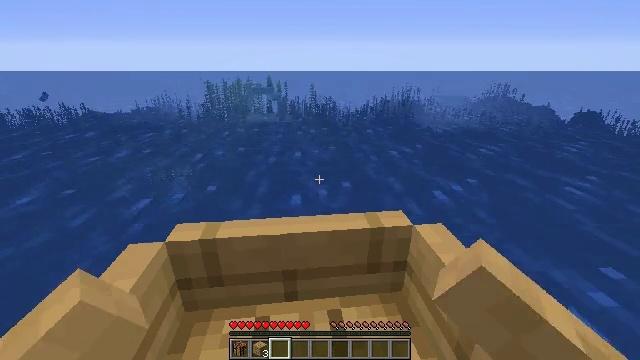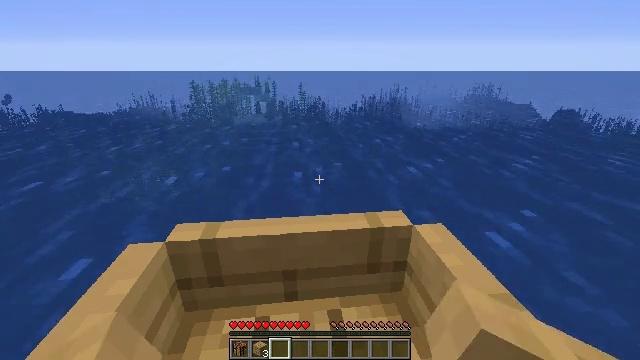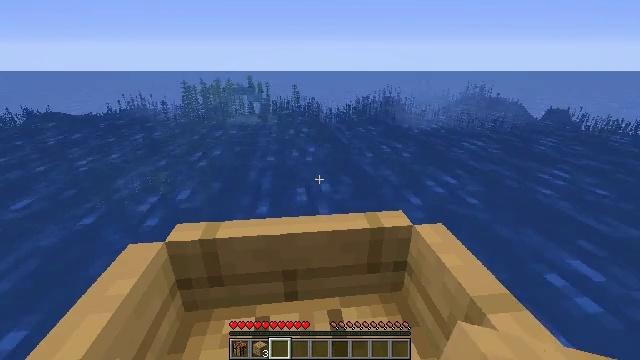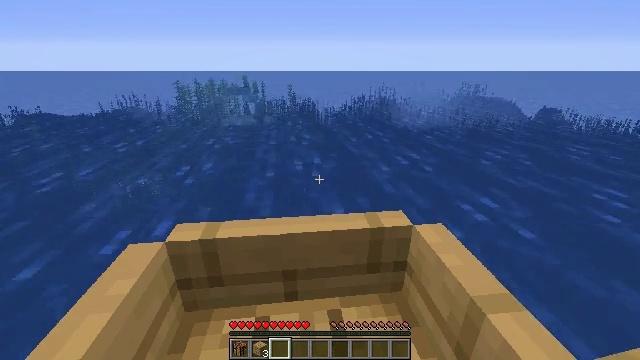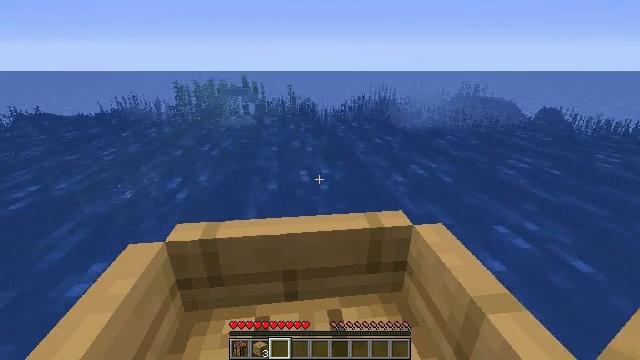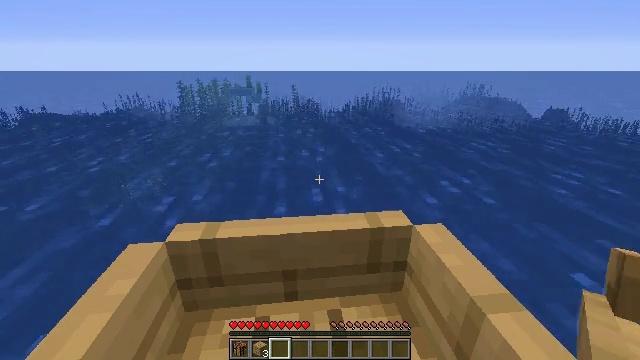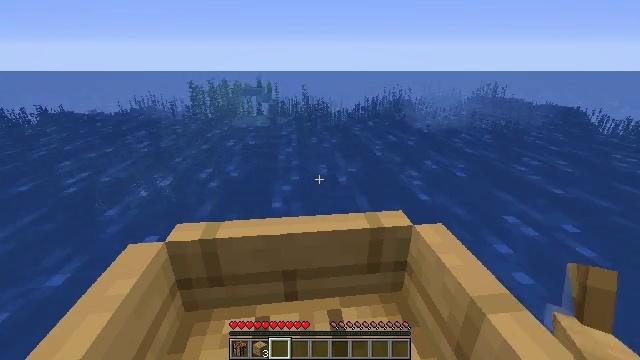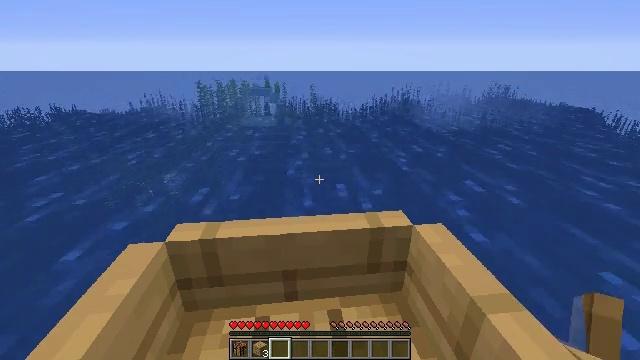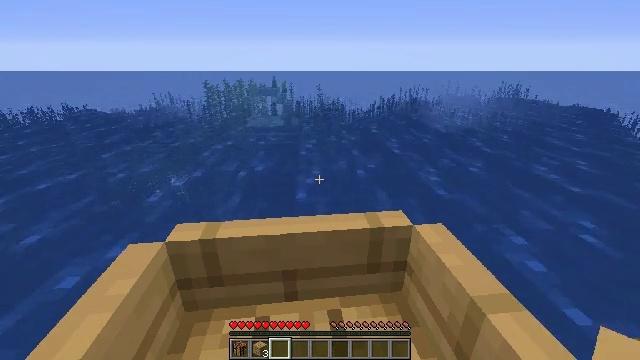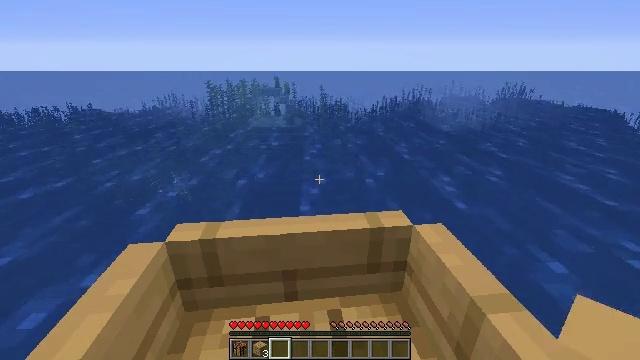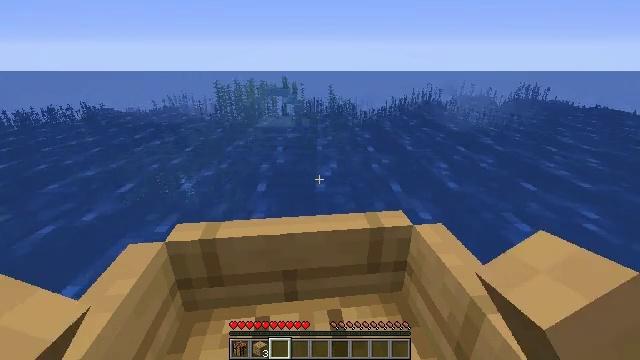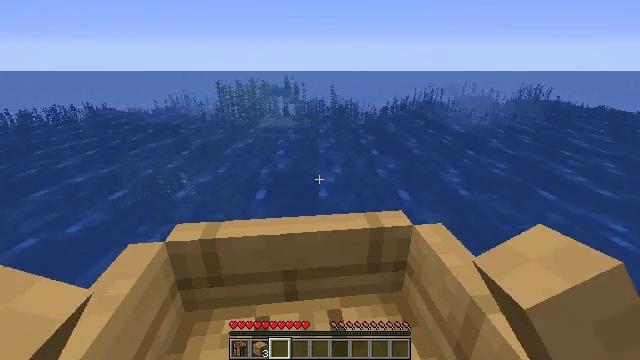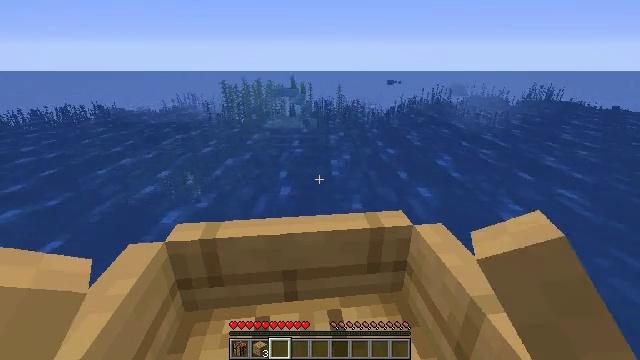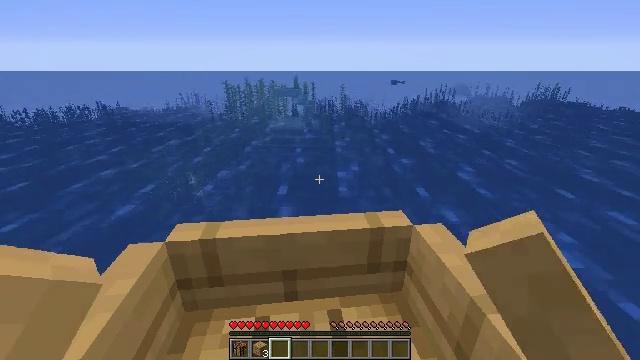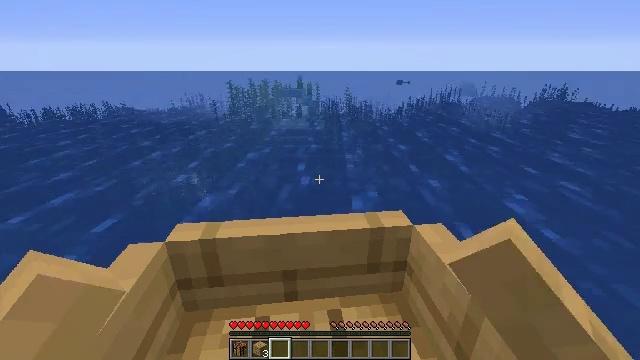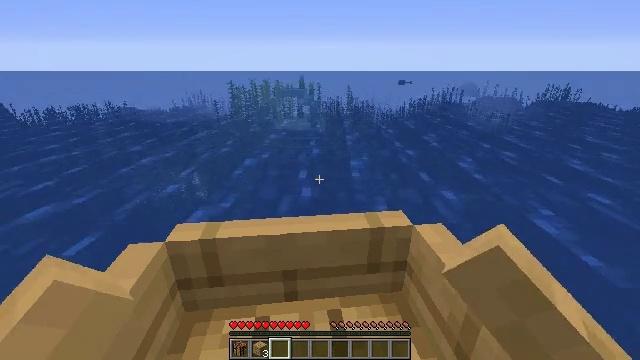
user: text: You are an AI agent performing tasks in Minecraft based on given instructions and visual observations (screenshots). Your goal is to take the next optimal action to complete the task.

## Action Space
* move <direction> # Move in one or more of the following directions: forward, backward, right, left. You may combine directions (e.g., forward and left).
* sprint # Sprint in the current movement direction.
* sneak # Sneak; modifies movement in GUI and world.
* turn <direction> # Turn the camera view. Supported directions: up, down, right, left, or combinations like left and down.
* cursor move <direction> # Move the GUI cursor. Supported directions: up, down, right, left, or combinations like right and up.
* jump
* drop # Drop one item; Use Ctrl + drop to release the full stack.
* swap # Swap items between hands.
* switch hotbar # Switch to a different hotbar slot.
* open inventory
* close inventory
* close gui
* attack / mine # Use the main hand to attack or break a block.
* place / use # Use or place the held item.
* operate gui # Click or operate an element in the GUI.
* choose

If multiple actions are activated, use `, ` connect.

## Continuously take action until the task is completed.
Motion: motion action
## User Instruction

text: Mine the kelp to collect it for resources.
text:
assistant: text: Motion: move forward
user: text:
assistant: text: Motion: move forward and move left
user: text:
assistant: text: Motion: move forward and move left
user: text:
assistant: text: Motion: move forward and move left
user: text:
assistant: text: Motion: move forward
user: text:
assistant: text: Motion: move forward
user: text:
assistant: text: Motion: move forward
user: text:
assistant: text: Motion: move forward
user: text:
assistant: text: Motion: move forward
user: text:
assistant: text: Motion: move forward
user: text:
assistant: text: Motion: move forward
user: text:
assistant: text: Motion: move forward
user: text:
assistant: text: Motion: move forward
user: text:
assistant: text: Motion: move forward
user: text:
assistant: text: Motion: move forward
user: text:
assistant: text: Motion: move forward
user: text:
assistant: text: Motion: move forward
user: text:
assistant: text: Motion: move forward
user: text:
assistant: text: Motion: move forward
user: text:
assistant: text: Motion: move forward
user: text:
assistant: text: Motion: move forward
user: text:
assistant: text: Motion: move forward
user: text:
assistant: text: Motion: move forward
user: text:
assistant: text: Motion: move forward
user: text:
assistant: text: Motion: move forward
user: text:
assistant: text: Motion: move forward
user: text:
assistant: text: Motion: move forward
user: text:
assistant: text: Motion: move forward
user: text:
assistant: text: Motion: move forward
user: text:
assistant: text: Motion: move forward